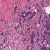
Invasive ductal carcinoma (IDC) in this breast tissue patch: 1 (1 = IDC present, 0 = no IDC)